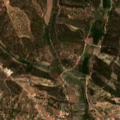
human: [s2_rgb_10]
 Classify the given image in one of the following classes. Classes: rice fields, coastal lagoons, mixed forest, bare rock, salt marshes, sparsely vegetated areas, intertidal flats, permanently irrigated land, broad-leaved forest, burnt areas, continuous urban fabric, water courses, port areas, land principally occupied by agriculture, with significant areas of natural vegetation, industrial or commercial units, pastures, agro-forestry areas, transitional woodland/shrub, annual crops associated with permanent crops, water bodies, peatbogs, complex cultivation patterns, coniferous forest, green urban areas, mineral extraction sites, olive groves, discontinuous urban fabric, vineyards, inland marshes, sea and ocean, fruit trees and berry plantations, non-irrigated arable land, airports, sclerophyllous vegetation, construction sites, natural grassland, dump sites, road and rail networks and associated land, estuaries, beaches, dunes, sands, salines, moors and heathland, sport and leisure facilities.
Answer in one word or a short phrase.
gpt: discontinuous urban fabric, complex cultivation patterns, land principally occupied by agriculture, with significant areas of natural vegetation, broad-leaved forest, mixed forest